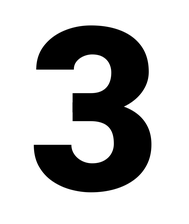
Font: Roboto_Black